Question: Should hopefully be pretty simple. I have a column in my datagrid that has emails for notification. They are separated by a ';'. I want to put a '"<br>"' after each ';' so that the grid doesn't expand too far off of the page. I was able to get a function going that allowed me to see each row before it was created, but when I was trying to retrieve the value to edit it, it was returning null. I'm going to try and retrieve that function as I erased it on Friday, but was wondering if someone had any links or examples on how to do this.
I have:
'''
-------------------------------------------------------------------------------
| Column1 | Column2 | Column3 | Notify |
-------------------------------------------------------------------------------
| NULL | NULL | NULL | email1@emailserver.com;email2@emailserver.com |
-------------------------------------------------------------------------------
'''
I want:
'''
---------------------------------------------------------
| Column1 | Column2 | Column3 | Notify |
---------------------------------------------------------
| NULL | NULL | NULL | email1@emailserver.com; |
| | | | email2@emailserver.com |
---------------------------------------------------------
'''
I know that I was using the ItemCreated function and trying to retrieve the values from the DataGridItemEventArgs. Working on the function now.
### Update
Ok, so I got back to this as a test:
'''
Private Sub ItemCreated(ByVal sender As Object, ByVal e As DataGridItemEventArgs) Handles dgTasks.ItemCreated
If e.Item.Cells.Count > 1 Then
Dim int As Integer = 0 'I put a breakpoint here to evalute the information
End If
End Sub
'''
When I hit the breakpoint the first time, the .Text attribute shows that it is Notification which is exactly what it's supposed to be as the header field. On the next break, and subsequent breaks, the .Text attribute is "". Now, this grid is databound on Page_Load, but would that affect this? Wouldn't the value have to be in the DataGridItemEventArgs for that record to be created? I know when I ViewSource of the page when I'm done it shows the information there, but I don't know if that could be set after the table is drawn, but I doubt it. Any help would highly be appreciated. Thanks. Here's the Page_Load and BindData functions just incase you need them.
### Page_Load
'''
Protected Sub Page_Load(ByVal sender As Object, ByVal e As System.EventArgs) Handles Me.Load
If Page.IsPostBack Then
'Do Nothing
Else
BindData("")
End If
End Sub
'''
### BindData
'''
Private Sub BindData(ByVal strSort As String)
Dim tsDS As CustomDataSet = New CustomDataSet
For Each dr As DataRow In tsDS.GetData("").Tables(0).Rows
If dr.Item(2).ToString().StartsWith("Vacancy") Then
dr.Delete()
End If
Next
Dim dv As DataView = tsDS.GetData("").Tables(0).DefaultView
If strSort.Length > 0 Then
dv.Sort = strSort
End If
dgTasks.DataSource = dv
dgTasks.DataBind()
End Sub
'''
### Here's what I get on the first Item row.

### Update: Fix
'''
Protected Sub Item_DataBound(ByVal sender As Object, ByVal e As DataGridItemEventArgs) Handles dgTasks.ItemDataBound
If e.Item.Cells.Count > 1 Then
If e.Item.ItemType = ListItemType.Item Or e.Item.ItemType = ListItemType.AlternatingItem Then
Dim notification As String = DirectCast(DirectCast(e.Item.DataItem, System.Data.DataRowView).Row, Utilities.CustomDS.Row).Notification
e.Item.Cells(7).Text = "<a href=""mailto:" & notification & """>" & notification.Replace(";", ";<br>") & "</a>"
End If
End If
End Sub
'''
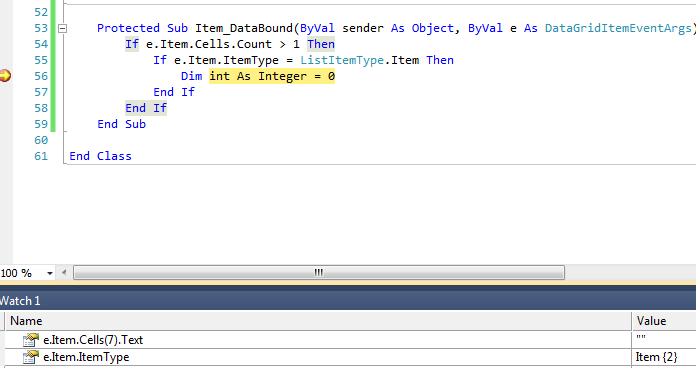
Answer: I believe that you want the 'ItemDataBound' event. 'ItemCreated' is when that row of the 'DataGrid' is created. The controls are there, but that's it. On the 'ItemDataBound' event, the controls are bound to their data, and the data is available for access. If you have logic that depends on the bound data, use the 'ItemDataBound' event, which fires after the 'ItemCreated' event.
You wire that up in the .aspx code by assigning the event handler name to the event, such as
'''
OnItemDataBound = "MyDataGrid_ItemDataBound"
'''
Within that event, you start by examining the type of item you are looking at.
Then, you find the cell and control. And finally, you set the Text property to your altered text.
Here is an example:
'''
protected void MyDataGrid_ItemDataBound(object sender, DataGridItemEventArgs e)
{
if (e.Item.ItemType == ListItemType.Item) || (e.Item.ItemType == ListItemType.AlternatingItem))
{
e.Item.Cells[3].Text == <assign your altered text here>
}
}
'''